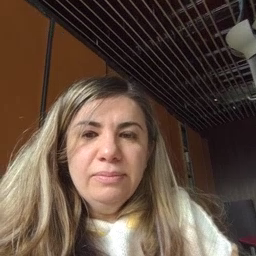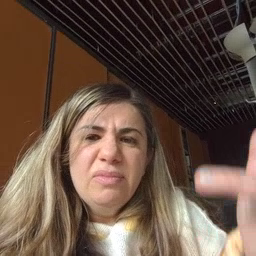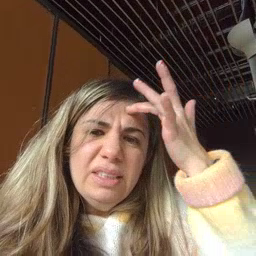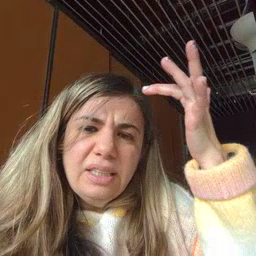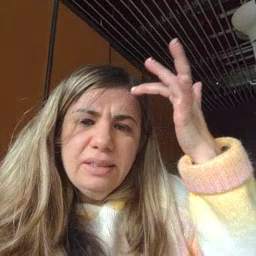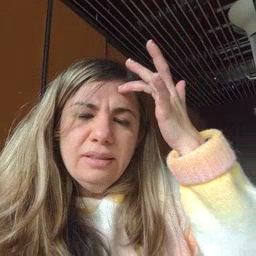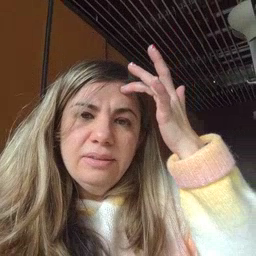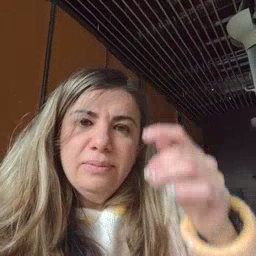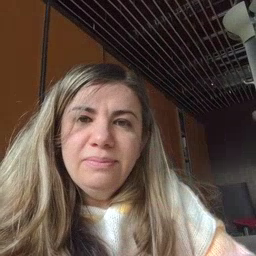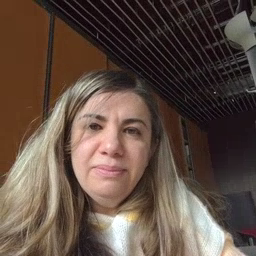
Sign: sick